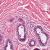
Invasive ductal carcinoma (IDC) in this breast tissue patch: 0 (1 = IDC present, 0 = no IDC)